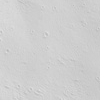
Atmospheric dust classification: not_dusty